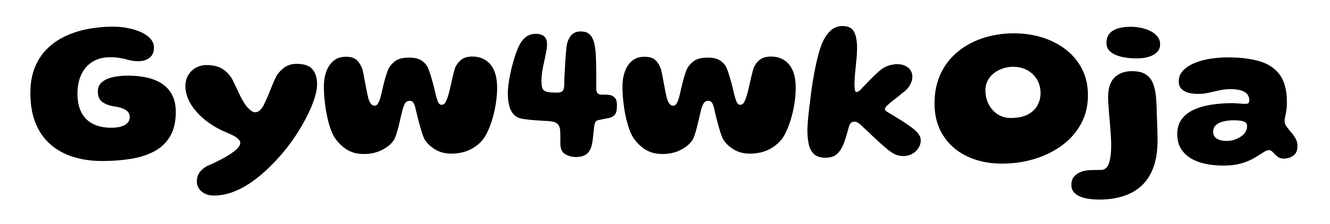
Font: Gluten_Bold